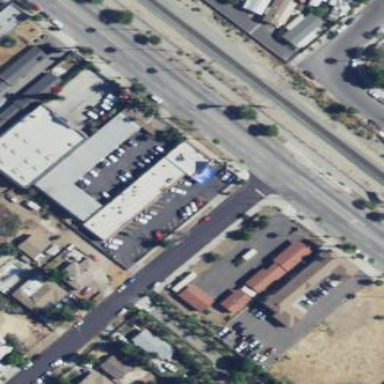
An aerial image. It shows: Retail building.